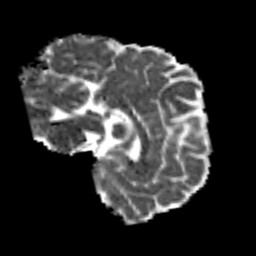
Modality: MD
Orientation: sagittal
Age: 30
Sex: male
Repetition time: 8.4 s
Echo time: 0.09 s